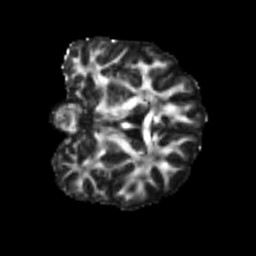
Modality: FA
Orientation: coronal
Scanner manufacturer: siemens
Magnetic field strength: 3 T
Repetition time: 4 s
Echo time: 0.0594 s